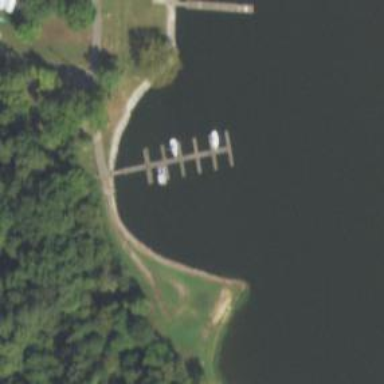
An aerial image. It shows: Pier with mooring facilities.